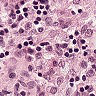
Metastatic tissue present: no